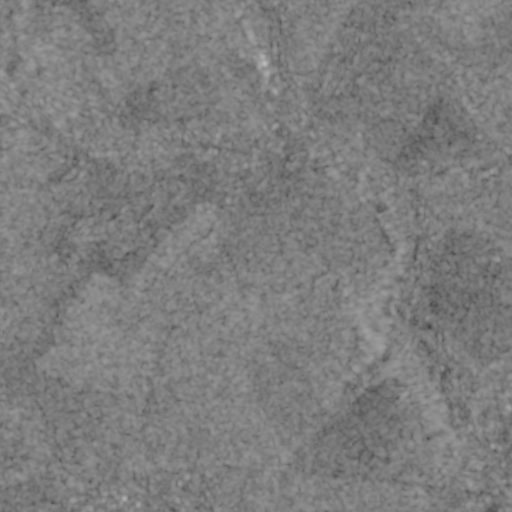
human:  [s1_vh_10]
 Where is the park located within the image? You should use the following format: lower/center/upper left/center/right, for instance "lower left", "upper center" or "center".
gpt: The park is located in the upper center of the image.
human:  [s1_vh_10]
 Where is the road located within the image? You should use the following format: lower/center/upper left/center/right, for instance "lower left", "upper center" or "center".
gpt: There is no road in the image.

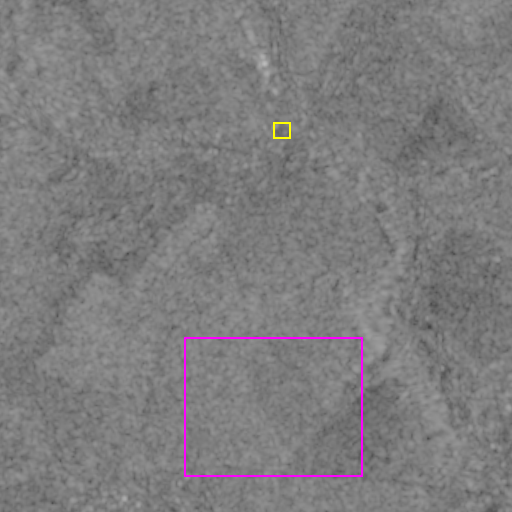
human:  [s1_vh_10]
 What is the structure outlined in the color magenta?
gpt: The structure outlined in magenta is a crop field.
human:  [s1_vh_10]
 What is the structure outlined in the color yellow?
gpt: The structure outlined in yellow is a park.
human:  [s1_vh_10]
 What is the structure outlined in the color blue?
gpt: There is no blue outline.